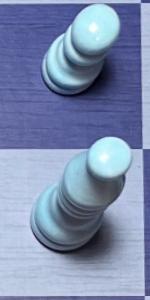
Label: Bishop_White